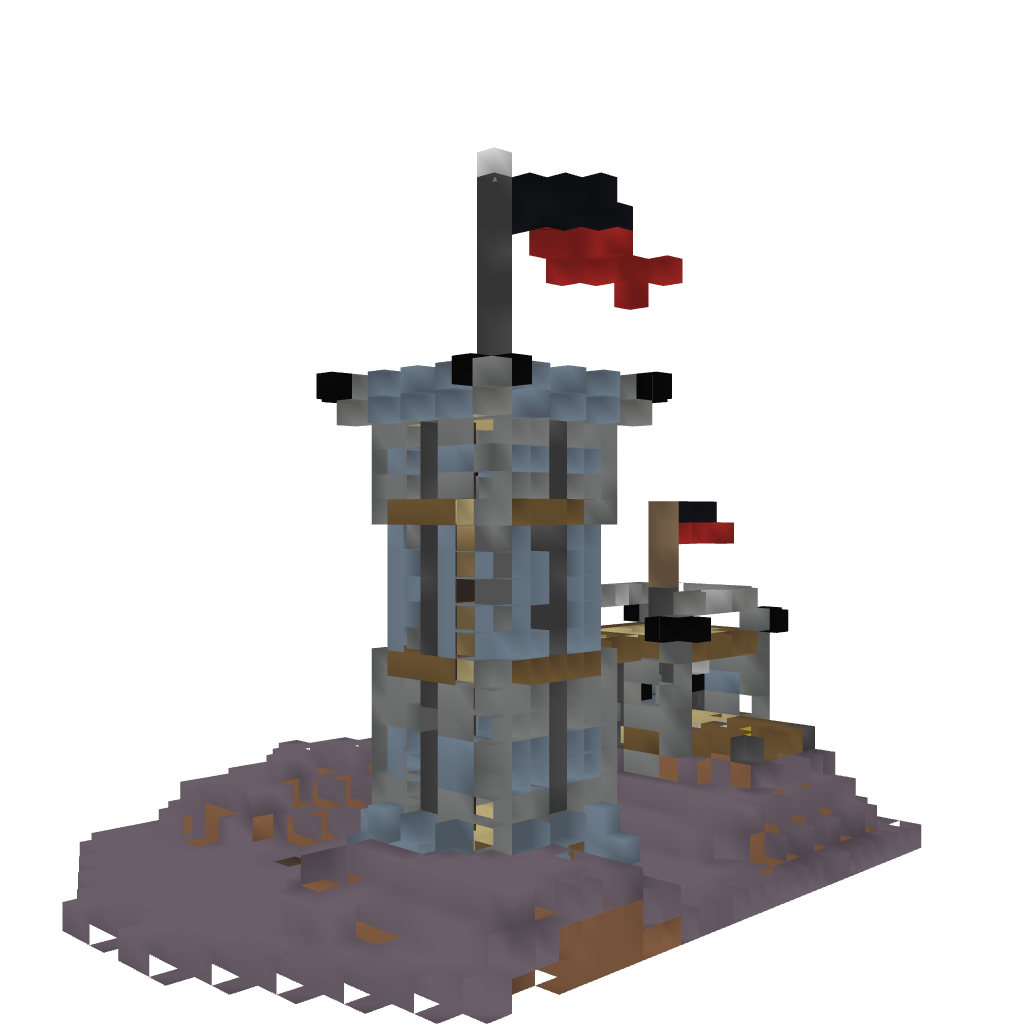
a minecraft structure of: Castle/Chateau